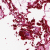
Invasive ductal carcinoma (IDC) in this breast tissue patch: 0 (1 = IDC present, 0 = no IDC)